Question: I'm generating figures and I can't find the way to change the ylabel allignment so that it is along y-axis.
'''
plot(tvals(:,1:dim), Values(:,1:dim))
title(Title)
xlabel(Xlabel)
ylabel(Ylabel')
'''

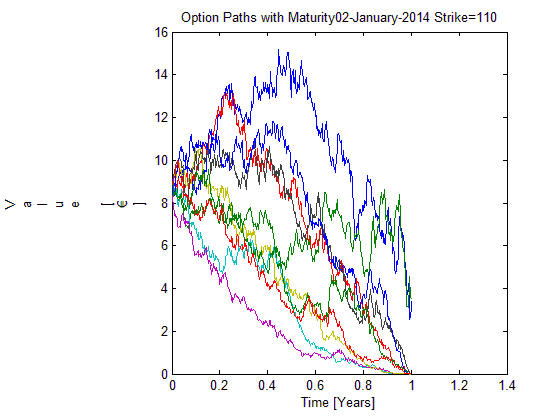
Answer: Just do not transpose the 'Ylabel':
'''
ylabel(Ylabel)
'''
Compare output of the two lines
'''
disp(Ylabel)
disp(Ylabel')
'''
to see the difference